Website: macys
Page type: delivery-shipping
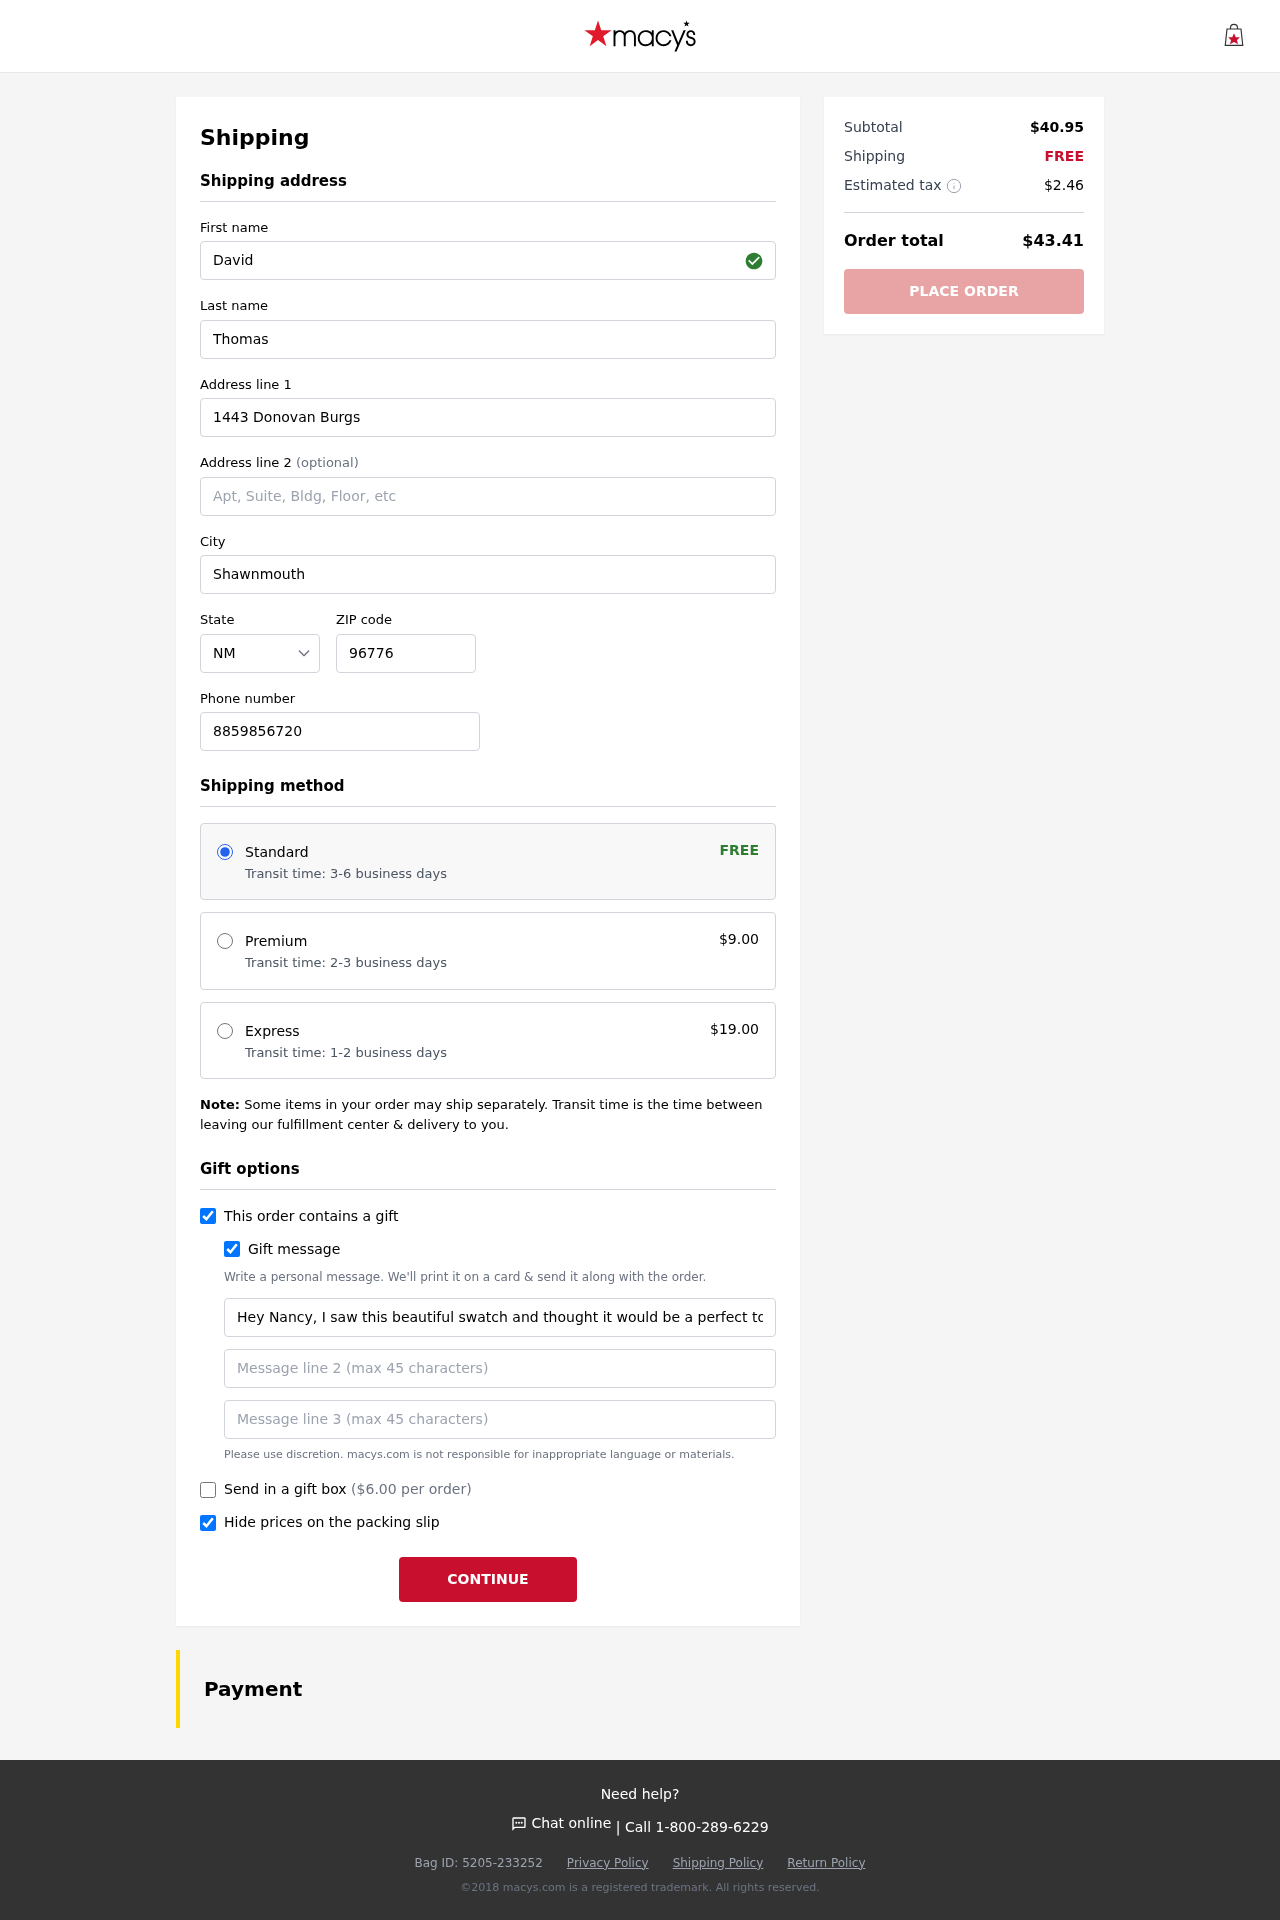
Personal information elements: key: PII_STATE_ABBR
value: NM
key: PII_FIRSTNAME
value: David
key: PII_LASTNAME
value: Thomas
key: PII_STREET
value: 1443 Donovan Burgs
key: PII_CITY
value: Shawnmouth
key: PII_POSTCODE
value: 96776
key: PII_PHONE
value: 8859856720
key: PII_GIFT_MESSAGE
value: Hey Nancy, I saw this beautiful swatch and thought it would be a perfect touch for your space. Just wanted to brighten your day a little! Enjoy!  David
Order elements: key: ORDER_SHIPPING_STANDARD
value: Transit time: 3-6 business days
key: ORDER_SHIPPING_COST
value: FREE
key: ORDER_SHIPPING_PREMIUM
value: Transit time: 2-3 business days
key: ORDER_SHIPPING_PREMIUM_PRICE
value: $9.00
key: ORDER_SHIPPING_EXPRESS
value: Transit time: 1-2 business days
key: ORDER_SHIPPING_EXPRESS_PRICE
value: $19.00
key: ORDER_GIFT_BOX_PRICE
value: ($6.00 per order)
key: ORDER_SUBTOTAL
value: $40.95
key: ORDER_SHIPPING_COST2
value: FREE
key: ORDER_TAX
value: $2.46
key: ORDER_TOTAL
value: $43.41